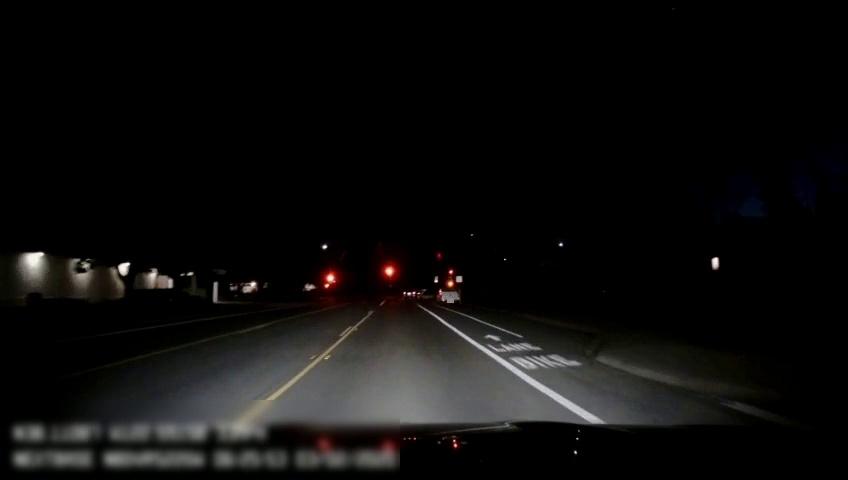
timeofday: Night
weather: Other
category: Drivable Space
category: Vehicles | Truck
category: Lanes | Current Lane
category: Lanes | Alternate Lane
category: Lanes | Current Lane
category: Lanes | Current Lane
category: Lanes | Alternate Lane
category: Lanes | Alternate Lane
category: Lanes | Alternate Lane